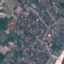
Label: Residential